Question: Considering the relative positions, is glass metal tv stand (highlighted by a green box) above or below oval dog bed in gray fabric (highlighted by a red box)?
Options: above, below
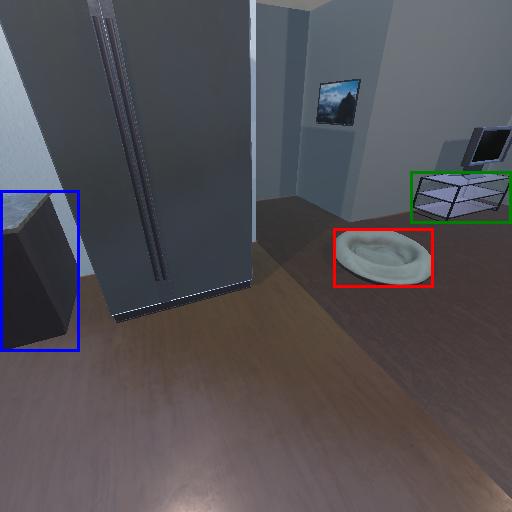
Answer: above